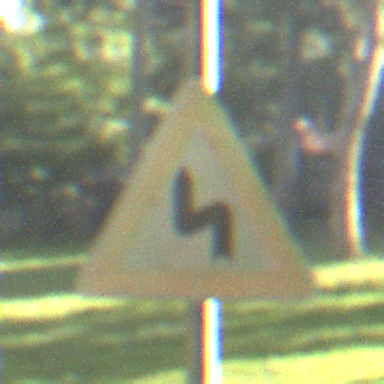
Verkehrszeichen: DoppelkurveZunaechstLinks
Umgebung: Outdoor, Nature
Tageszeit: MorningAfternoon
Wetter: Clear
Licht: Natural
Jahreszeit: NotSpecified
Kontrast: HighContrast